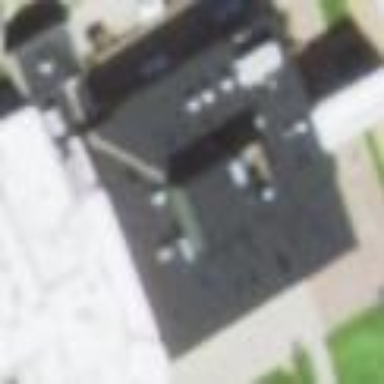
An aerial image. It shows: College building.